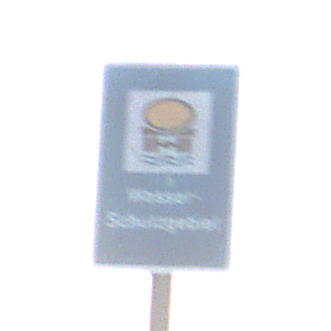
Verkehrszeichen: Wasserschutzgebiet
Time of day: SunriseSunset
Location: Outdoor (Nature)
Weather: Clear
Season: NotSpecified
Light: Natural